Field crop: tomato
Growth stage: 1
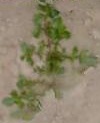
Species: portulaca